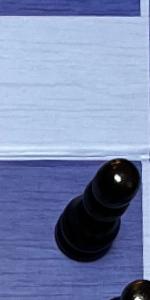
Label: Pawn_Black